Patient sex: M
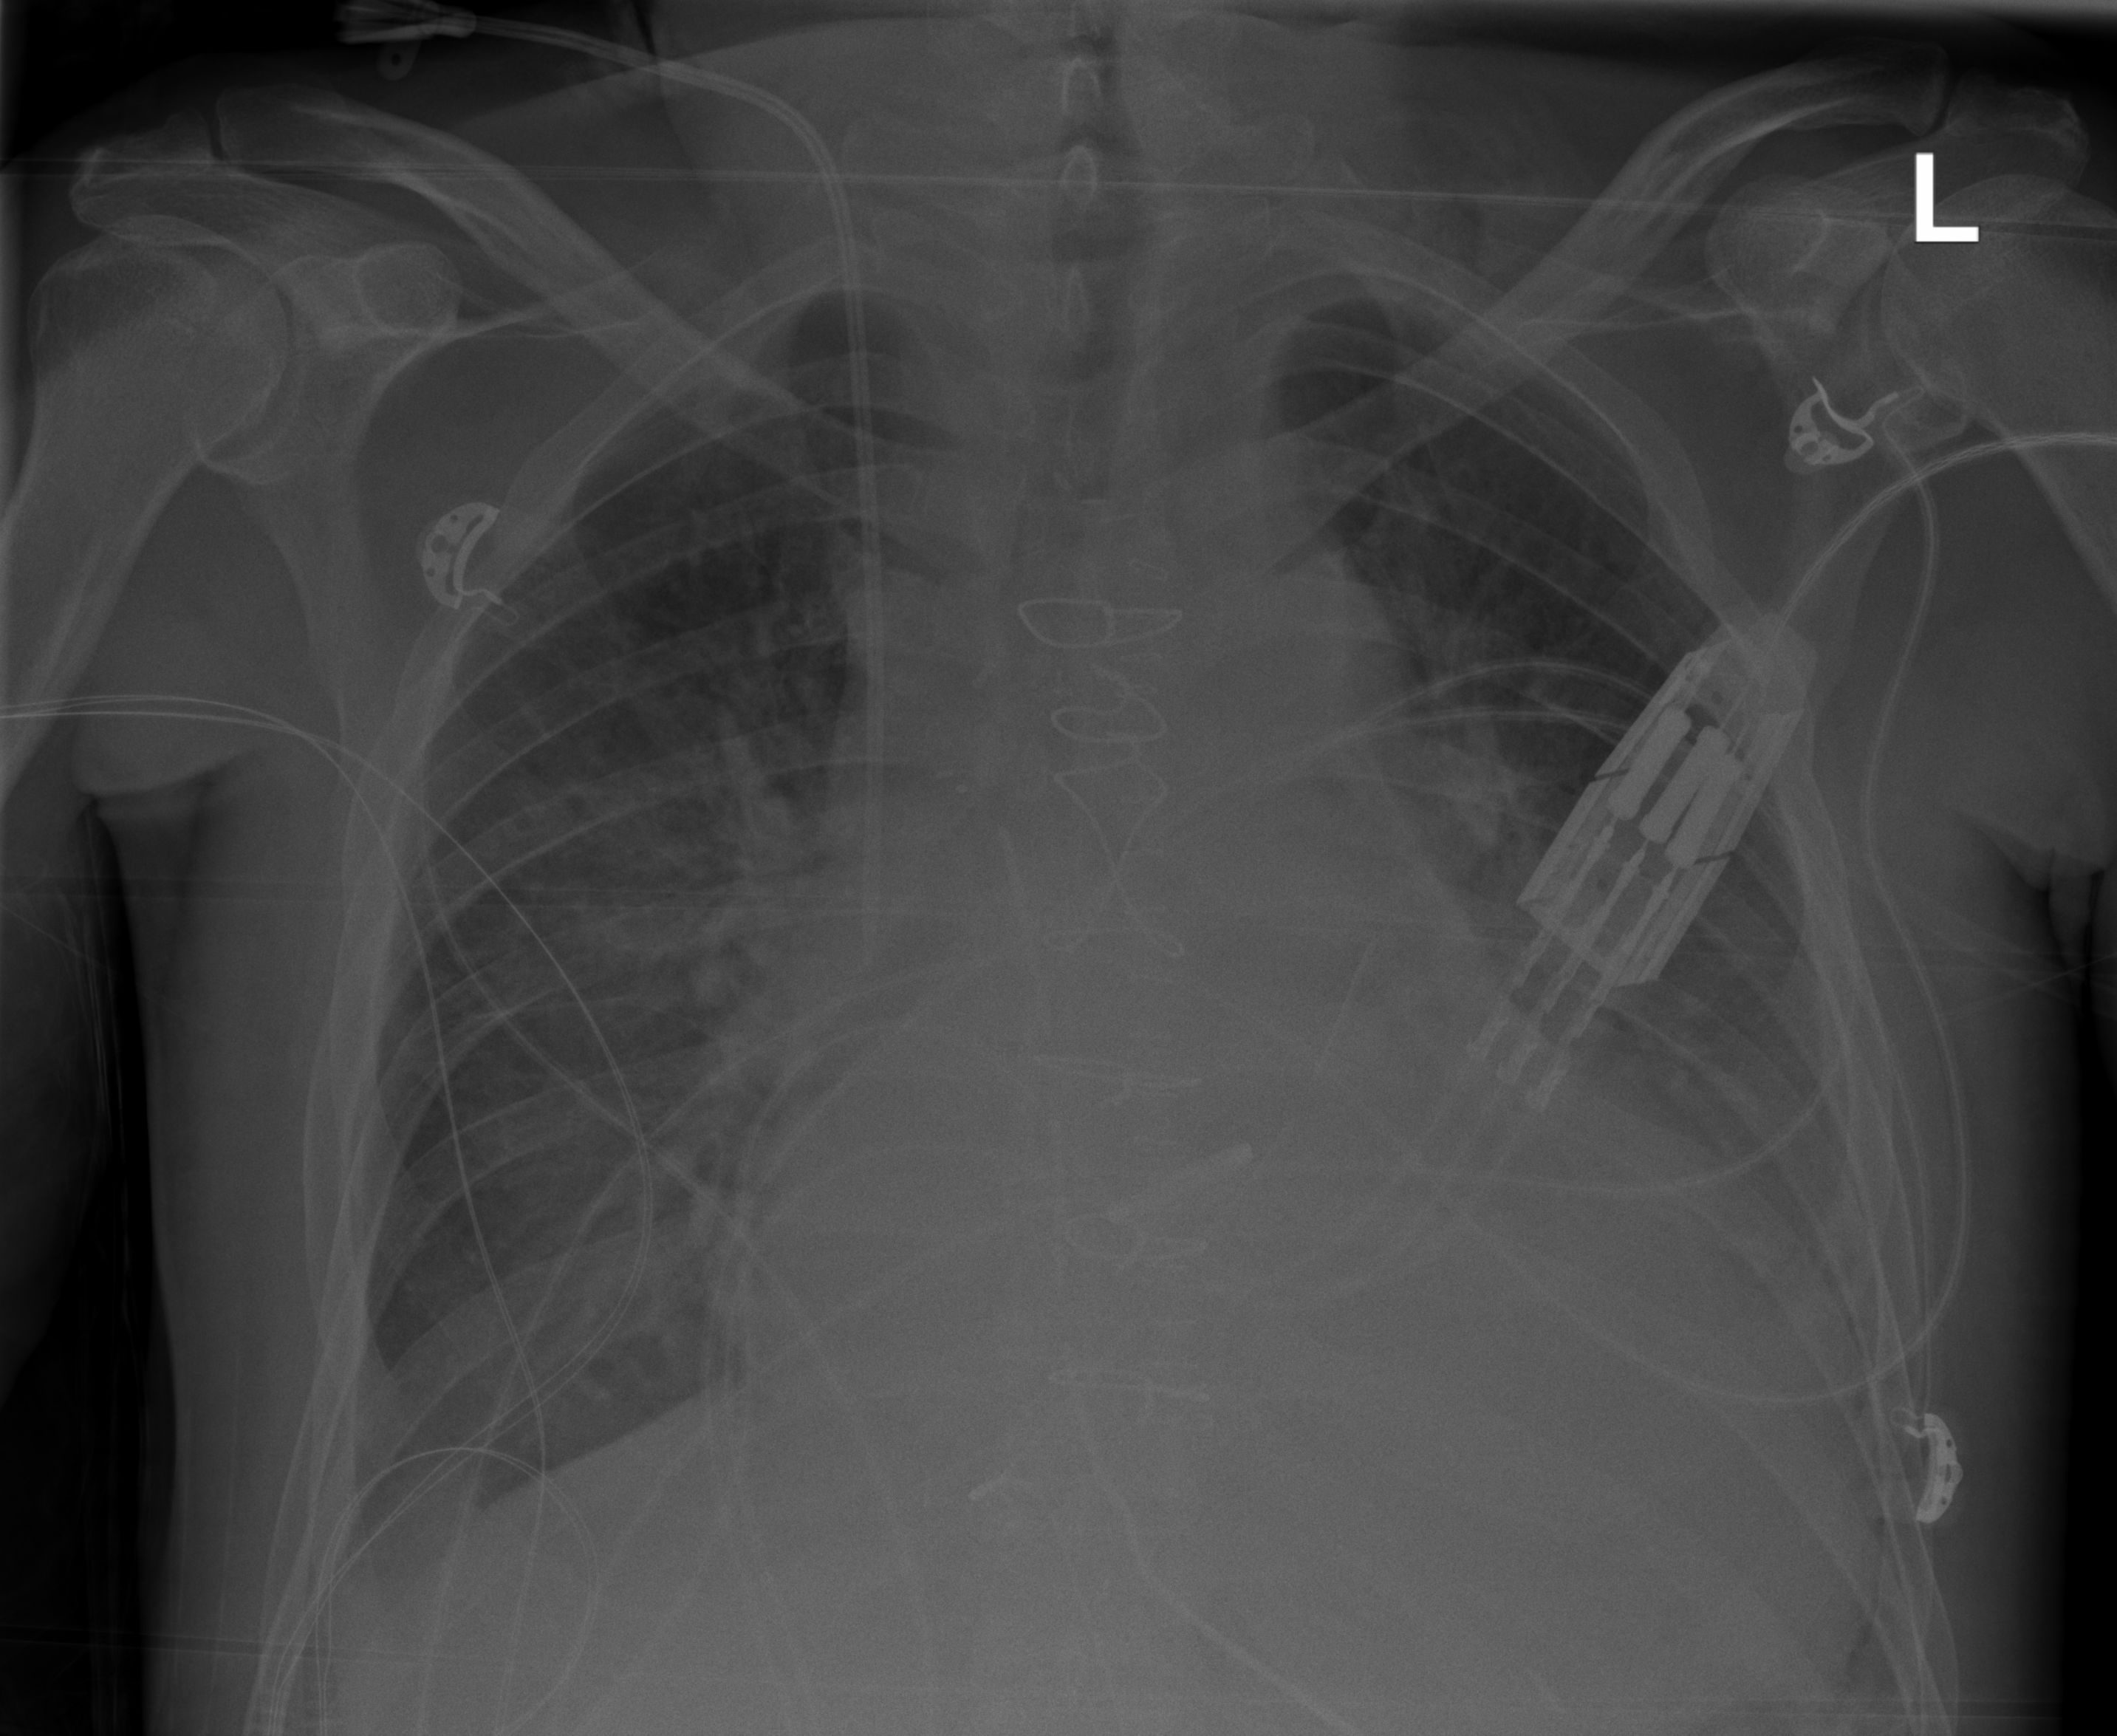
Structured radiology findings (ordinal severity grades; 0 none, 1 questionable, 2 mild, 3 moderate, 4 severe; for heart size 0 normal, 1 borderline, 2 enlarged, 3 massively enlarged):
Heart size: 2
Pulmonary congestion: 2
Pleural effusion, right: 2
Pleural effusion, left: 2
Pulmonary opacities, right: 2
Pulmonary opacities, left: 2
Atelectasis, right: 3
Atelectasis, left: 2